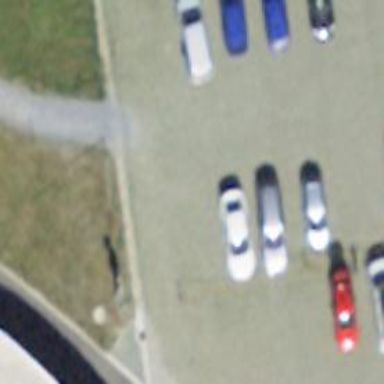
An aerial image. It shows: Parking aisle with grass paver surface.